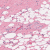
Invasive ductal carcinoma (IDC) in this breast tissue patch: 0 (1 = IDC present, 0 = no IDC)